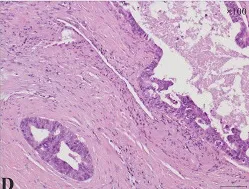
Histologic features in gallbladder adenocarcinoma and liver sections. A large number of lymphocytes infiltrated in the portal area of the liver. Milder hepatic steatosis was observed in some areas. H&E, x40.
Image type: pathology (h&e)